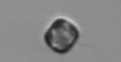
Label: Thalassiosira